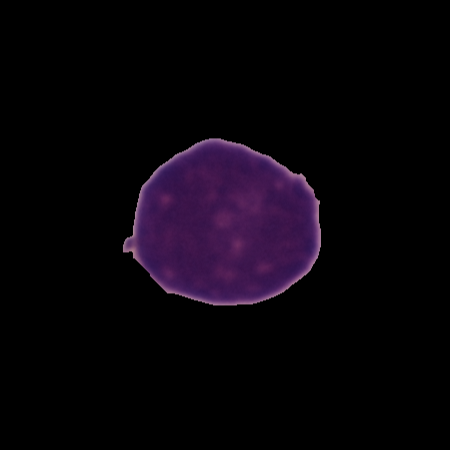
Label: healthy